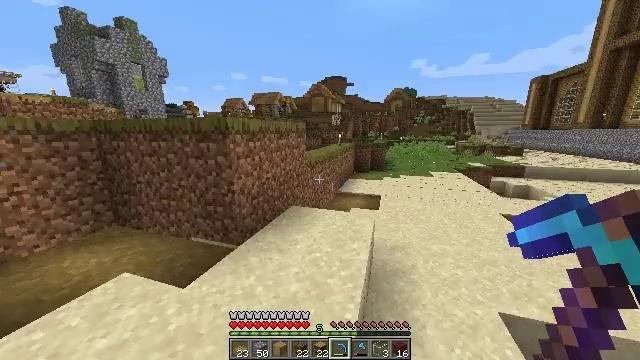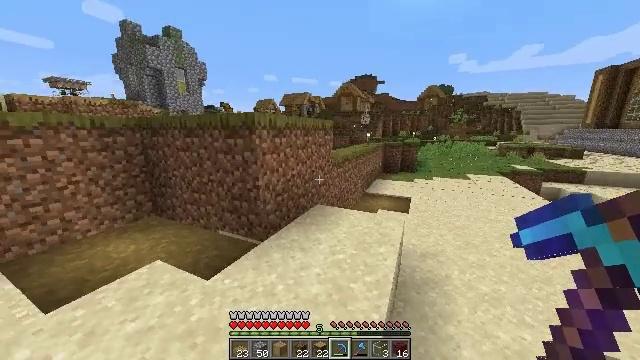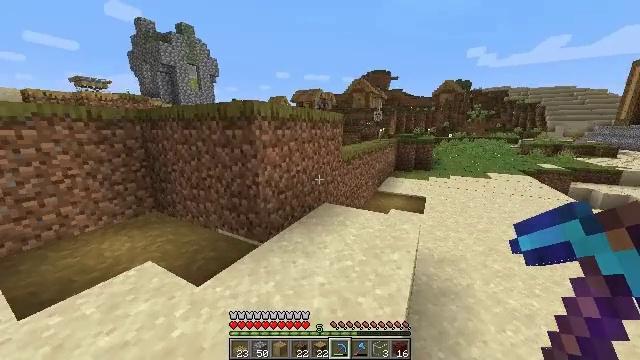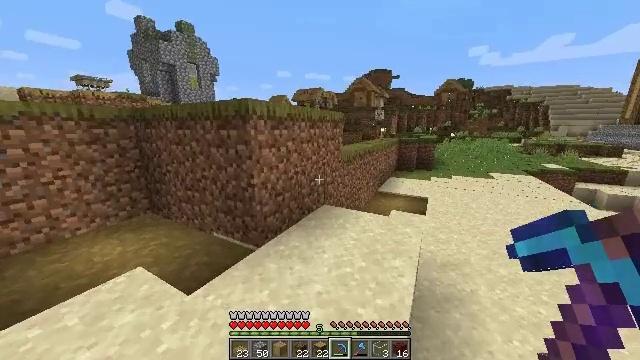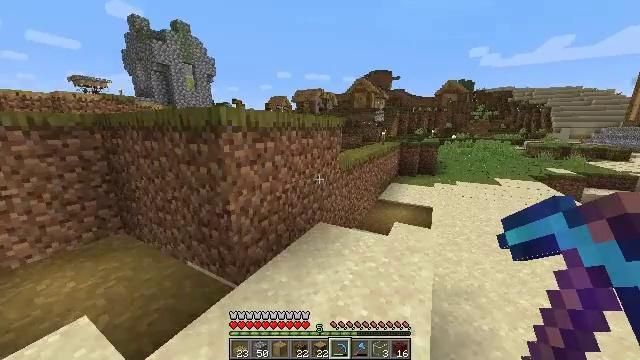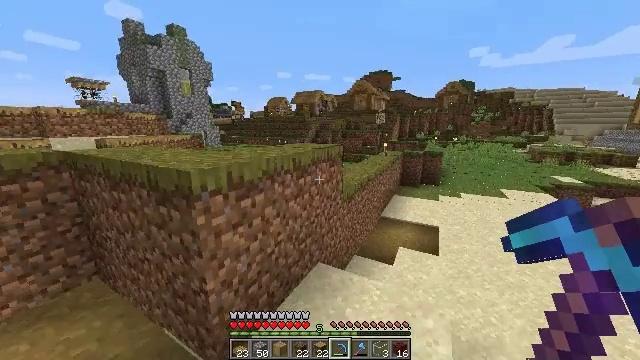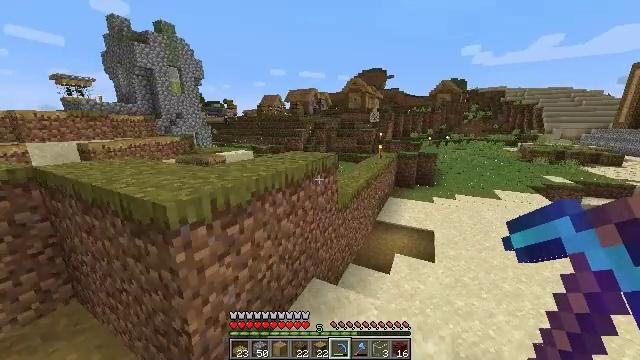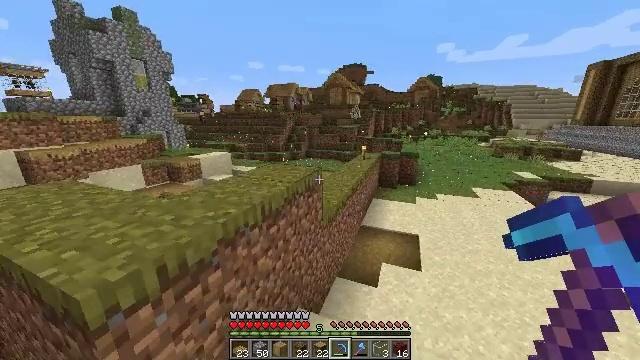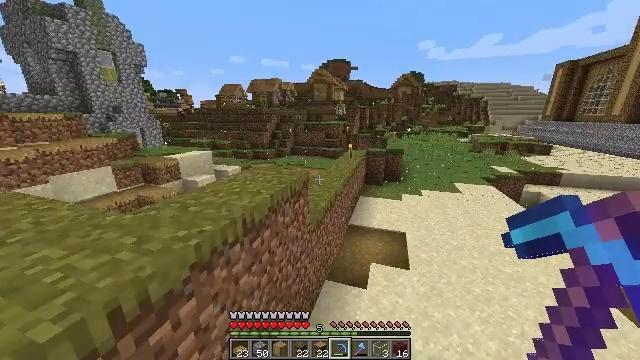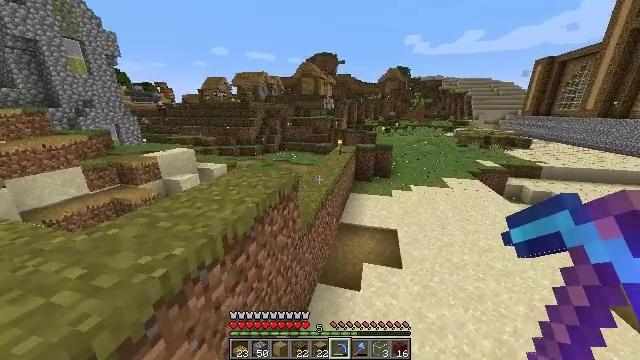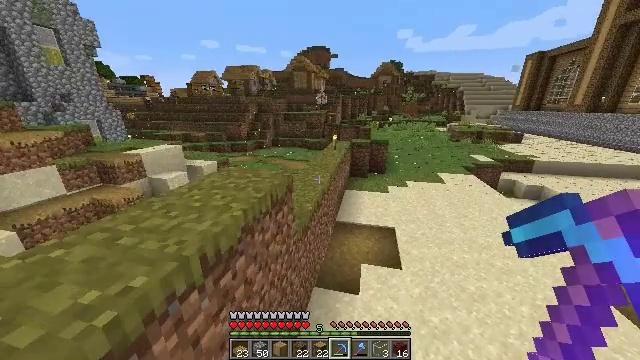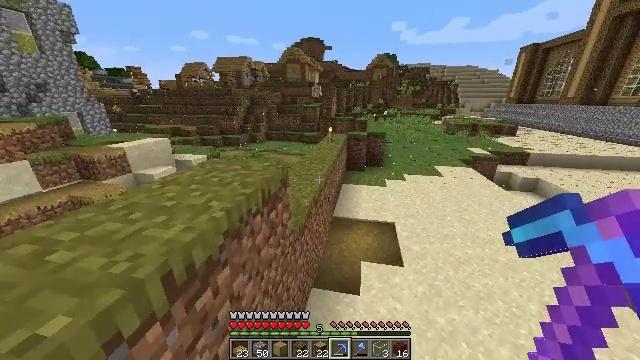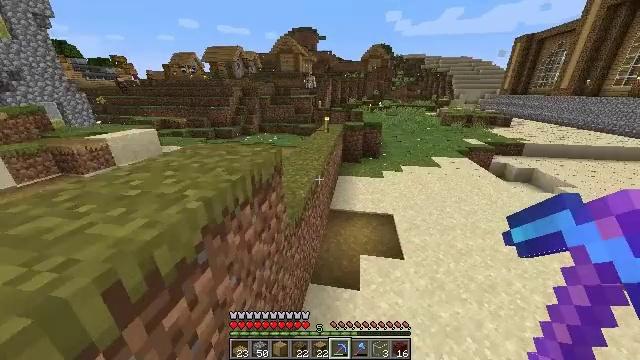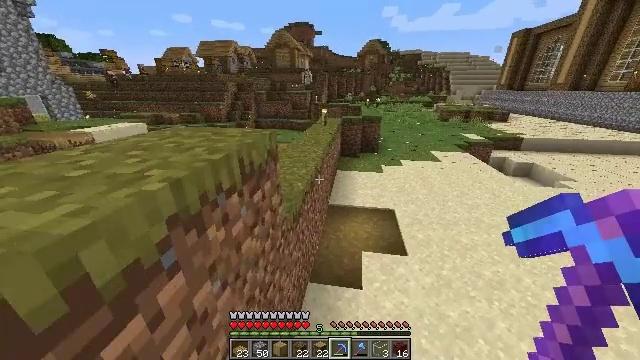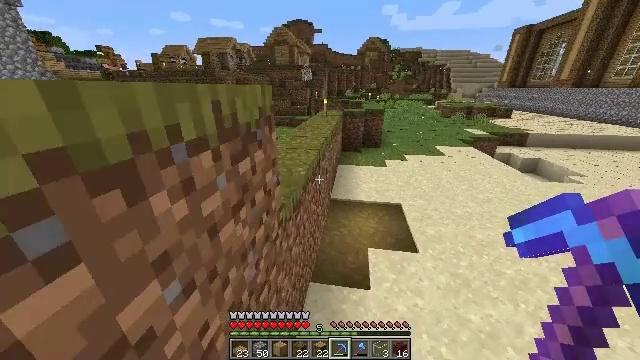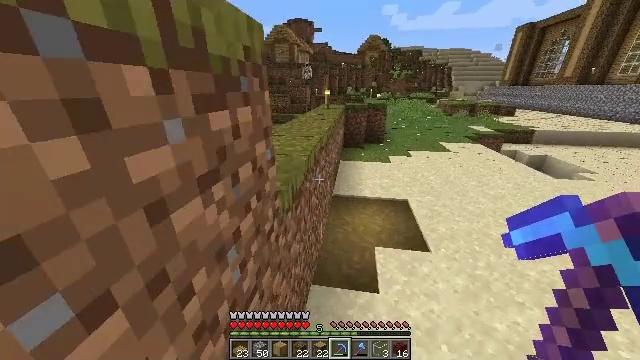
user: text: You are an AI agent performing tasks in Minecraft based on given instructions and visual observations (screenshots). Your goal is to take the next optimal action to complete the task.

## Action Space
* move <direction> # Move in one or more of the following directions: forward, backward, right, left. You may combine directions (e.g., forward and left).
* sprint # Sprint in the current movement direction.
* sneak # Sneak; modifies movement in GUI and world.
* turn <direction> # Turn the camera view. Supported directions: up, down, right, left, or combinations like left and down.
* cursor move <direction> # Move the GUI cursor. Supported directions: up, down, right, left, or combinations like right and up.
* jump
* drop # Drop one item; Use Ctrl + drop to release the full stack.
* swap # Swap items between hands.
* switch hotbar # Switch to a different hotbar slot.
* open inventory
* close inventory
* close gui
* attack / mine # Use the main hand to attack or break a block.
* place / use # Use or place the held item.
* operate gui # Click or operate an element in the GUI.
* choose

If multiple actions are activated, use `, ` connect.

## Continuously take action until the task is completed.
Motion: motion action
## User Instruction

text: Break the potato plant to gather potatoes.
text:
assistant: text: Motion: move forward, sprint, turn left, jump
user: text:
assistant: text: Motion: move forward, turn left, jump
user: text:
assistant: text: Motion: move forward, jump
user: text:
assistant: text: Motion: move forward, jump
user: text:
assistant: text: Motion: move forward, jump
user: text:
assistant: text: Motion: move forward, turn right, jump
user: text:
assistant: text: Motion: move forward, turn right and down, jump
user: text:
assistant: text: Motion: move forward, turn right and down, jump
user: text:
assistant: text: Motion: move forward, turn right and down, jump
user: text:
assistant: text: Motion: move forward, turn right and down
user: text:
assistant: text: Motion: move forward, turn right and down
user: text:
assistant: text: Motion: move forward, turn right and down
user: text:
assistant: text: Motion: move forward
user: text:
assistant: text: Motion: move forward
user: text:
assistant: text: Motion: move forward
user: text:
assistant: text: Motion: move forward
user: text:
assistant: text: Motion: move forward, turn left, jump
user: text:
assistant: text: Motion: move forward, turn left, jump
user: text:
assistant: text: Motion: move forward, turn left and up, jump
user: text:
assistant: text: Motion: move forward, turn left and up, jump
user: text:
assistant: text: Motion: move forward, turn left and up, jump
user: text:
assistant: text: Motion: move forward, turn left and up, jump
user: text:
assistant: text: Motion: move forward, jump
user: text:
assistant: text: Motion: move forward, jump
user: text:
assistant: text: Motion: move forward, sprint, jump
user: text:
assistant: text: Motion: move forward, sprint, jump
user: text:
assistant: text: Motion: move forward, sprint, jump
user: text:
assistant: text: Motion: move forward, sprint, jump
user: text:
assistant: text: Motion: move forward, jump
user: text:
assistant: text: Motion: move forward, turn right and down, jump